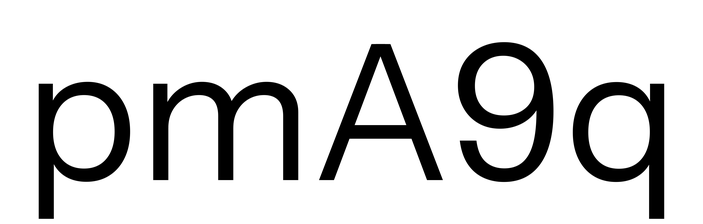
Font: InstrumentSans_Regular